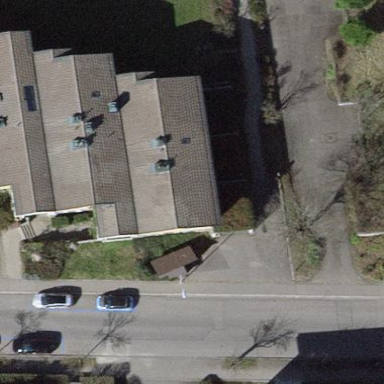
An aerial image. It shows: Gabled building.